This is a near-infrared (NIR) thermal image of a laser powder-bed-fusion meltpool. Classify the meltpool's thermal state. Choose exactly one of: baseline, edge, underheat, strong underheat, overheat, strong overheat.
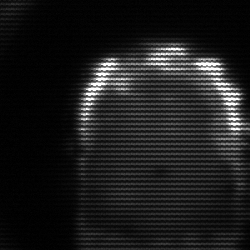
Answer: baseline